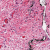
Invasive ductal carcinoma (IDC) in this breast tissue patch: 0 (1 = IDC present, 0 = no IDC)